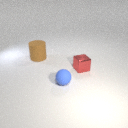
small red metal cube to the right of small blue rubber sphere